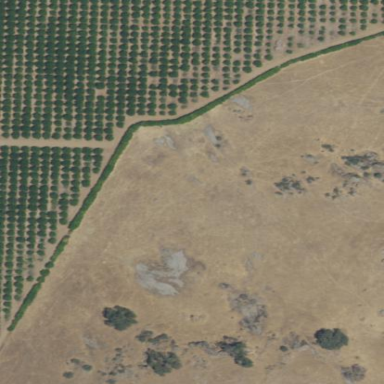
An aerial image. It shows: Orange orchard with rows of orange trees.